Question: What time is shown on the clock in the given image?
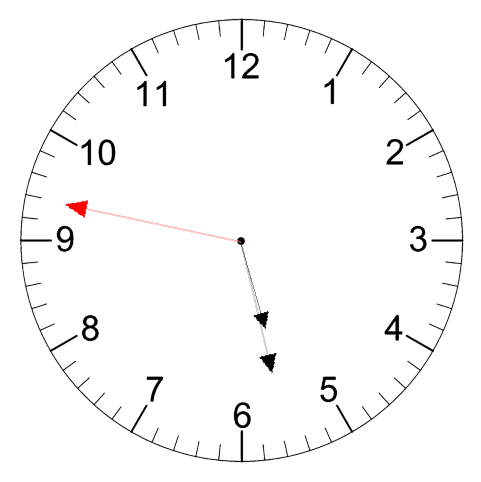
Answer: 05:27:47